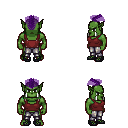
a pixel art fantasy rpg character, male body template, orc, green skin, maroon pirate shirt, metal pants, purple short mohawk hairstyle, ghillies, four views (front, back, left, right), 2x2 character sprite sheet, small pixel art, hard edges, no anti-aliasing